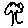
Label: tree